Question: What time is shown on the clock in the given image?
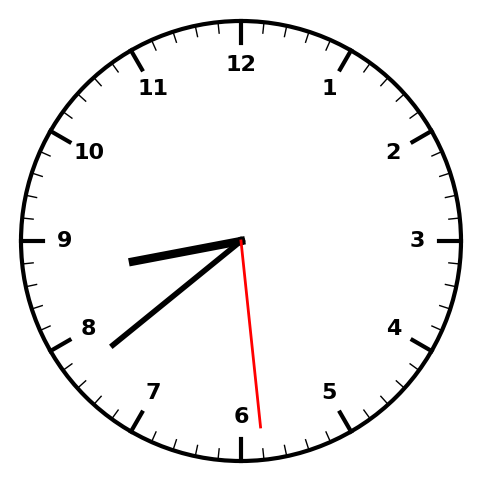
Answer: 08:38:29